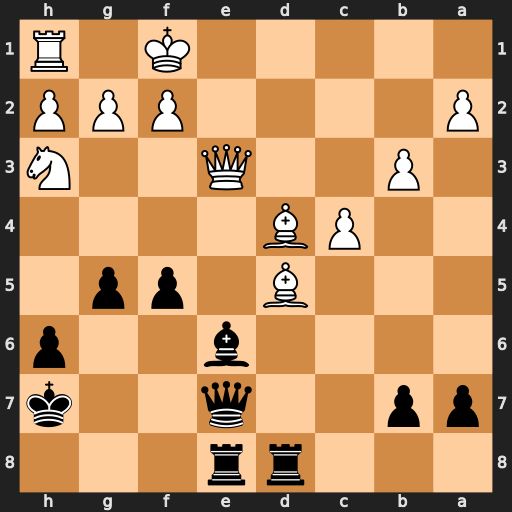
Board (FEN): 3rr3/pp2q2k/4b2p/3B1pp1/2PB4/1P2Q2N/P4PPP/5K1R
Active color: b
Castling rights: -
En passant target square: -
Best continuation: Bxd5 Qxe7+ Rxe7 cxd5 Rxd5